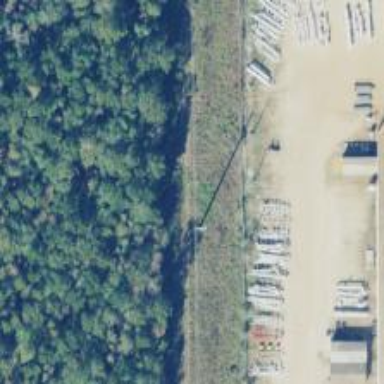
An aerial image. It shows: Power pole.